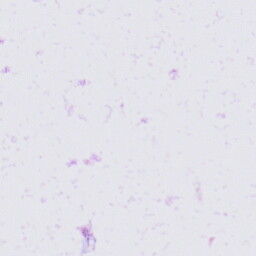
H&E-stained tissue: Skin